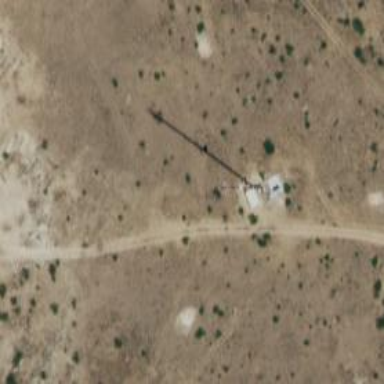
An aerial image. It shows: Communication mast tower.